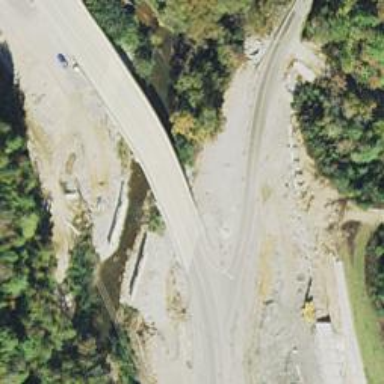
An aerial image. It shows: Trunk highway bridge.